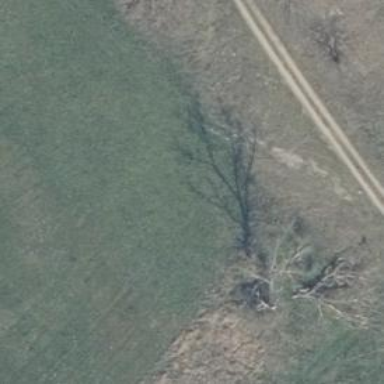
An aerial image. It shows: Single tag "natural: tree."